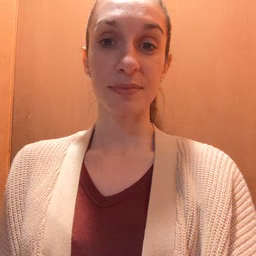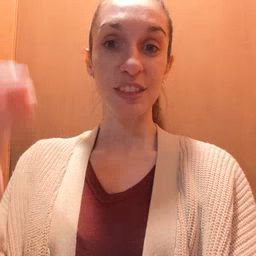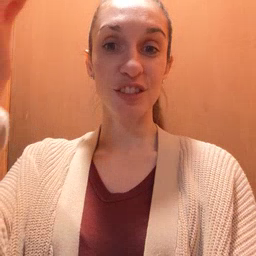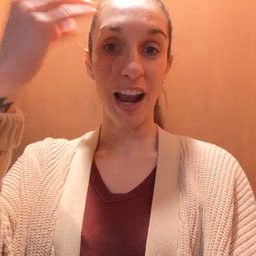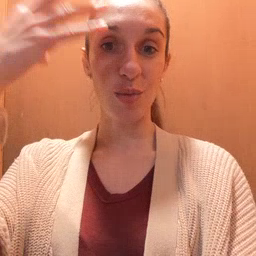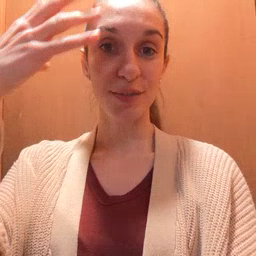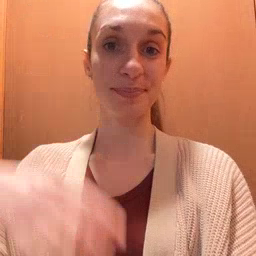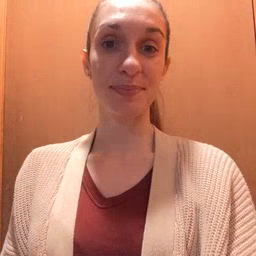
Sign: shower